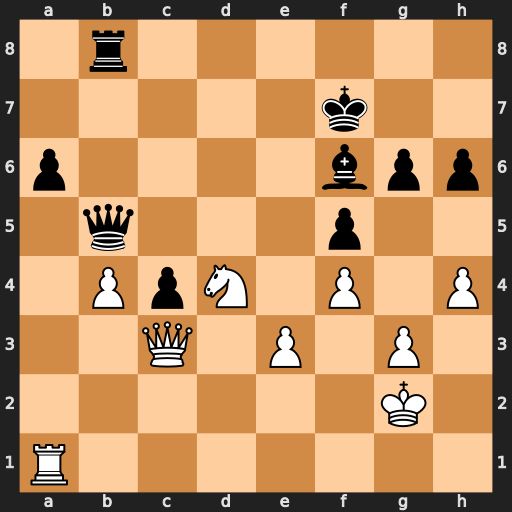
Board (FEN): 1r6/5k2/p4bpp/1q3p2/1PpN1P1P/2Q1P1P1/6K1/R7
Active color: w
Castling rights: -
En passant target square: -
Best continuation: Nxb5 Bxc3 Nxc3